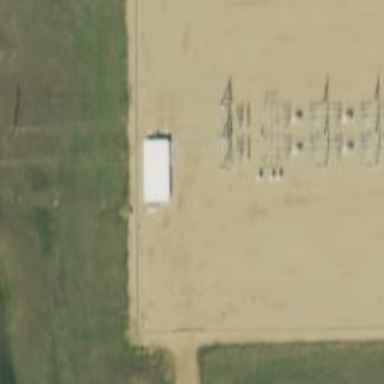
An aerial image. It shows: Switch used for power control.